【题型】填空题　【知识点】平面几何　【难度】easy
把一张长方形纸片\(ABCD\)按如图所示的方式折叠，\(EM\)、\(FM\)为折痕，折叠后的\(C\)点落在\(C'\)处，\(B\)点落在\(B'\)处，\(D\)点落在\(D'\)处，且\(M\)、\(B'\)、\(C'\)在同一条直线上，那么\(\angle EMF\)的度数是 \underline{\quad\quad}．

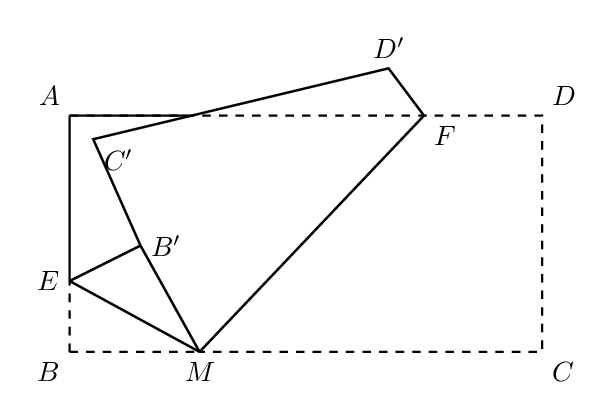
【解答】
\noindent
【答案】\(90^\circ\)/90 度

\vspace{0.5em}
\noindent
【分析】折叠，得到\(\angle BME = \angle B'ME\), \(\angle CMF = \angle C'MF\)，利用平角的定义，求解即可．

\vspace{0.5em}
\noindent
【详解】解：\(\because\)折叠，

\vspace{0.3em}
\noindent
\(\therefore \angle BME = \angle B'ME\), \(\angle CMF = \angle C'MF\)，

\vspace{0.3em}
\noindent
\(\because \angle BME + \angle B'ME + \angle CMF + \angle C'MF = 180^\circ\)，

\vspace{0.3em}
\noindent
\(\therefore \angle EMF = \angle B'ME + \angle C'MF = 90^\circ\)．

\vspace{0.3em}
\noindent
故答案为：\(90^\circ\)．

\vspace{0.5em}
\noindent
【点睛】本题考查的是图形翻折变换的性质，解题过程中应注意折叠是一种对称变换，它属于轴对称，根据轴对称的性质，折叠前后图形的形状和大小不变，如本题中折叠前后角相等．